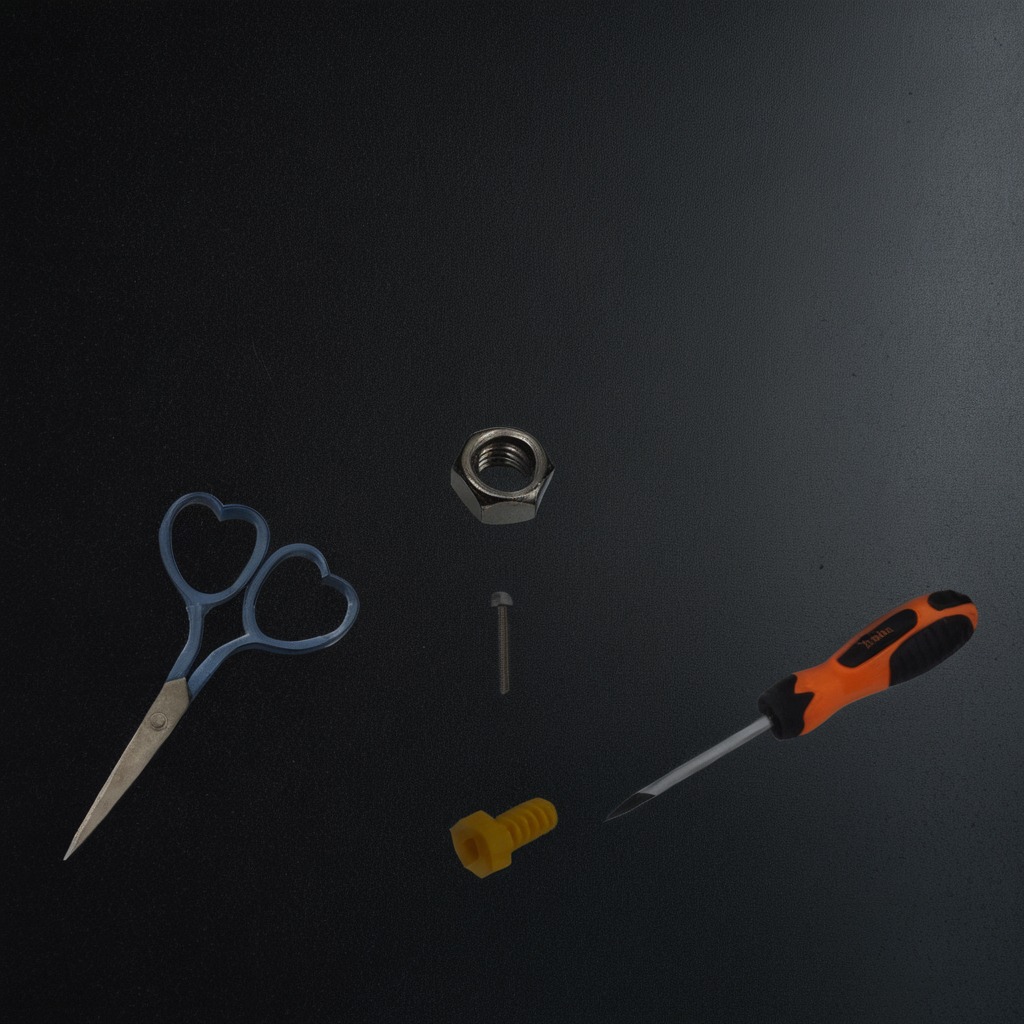
A metal machine screw, an iron nail, a screwdriver, a metal nut, and a pair of scissors are lying on the granite tabletop.